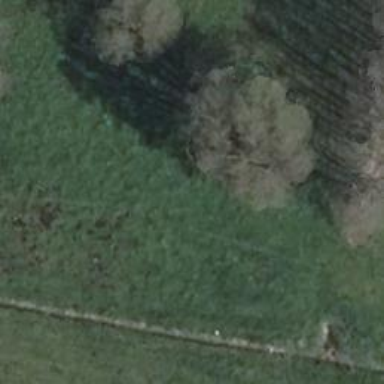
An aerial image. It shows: Deciduous broadleaved tree.